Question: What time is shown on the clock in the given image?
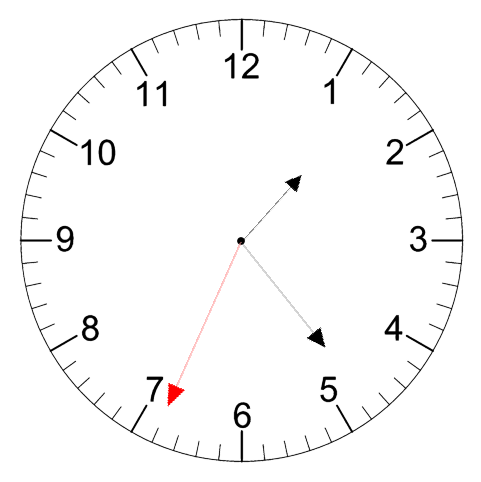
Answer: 01:23:34